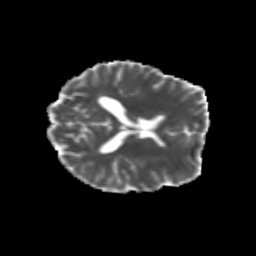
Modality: MD
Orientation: axial
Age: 23
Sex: female
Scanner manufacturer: siemens
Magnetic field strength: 3 T
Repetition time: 3.5 s
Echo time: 0.113 s